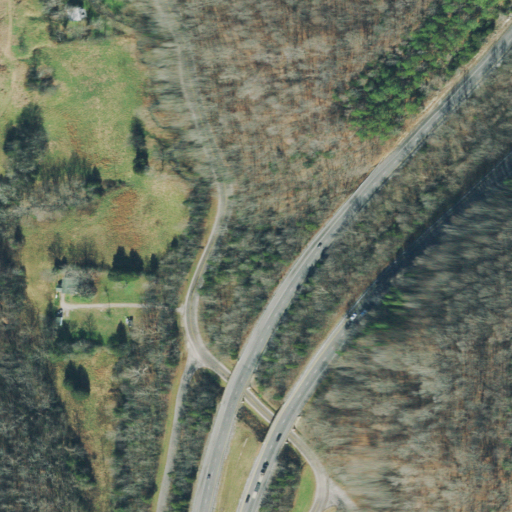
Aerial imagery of valley in Tennessee named Cucumber Hollow containing deciduous forest, open development, pasture, low intensity development, evergreen forest, medium intensity development, mixed forest, high intensity development, and open water